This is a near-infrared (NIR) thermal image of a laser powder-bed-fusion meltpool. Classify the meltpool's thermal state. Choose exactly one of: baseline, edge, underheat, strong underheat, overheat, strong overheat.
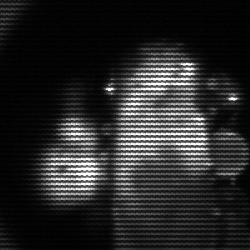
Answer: strong underheat